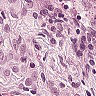
Metastatic tissue present: yes